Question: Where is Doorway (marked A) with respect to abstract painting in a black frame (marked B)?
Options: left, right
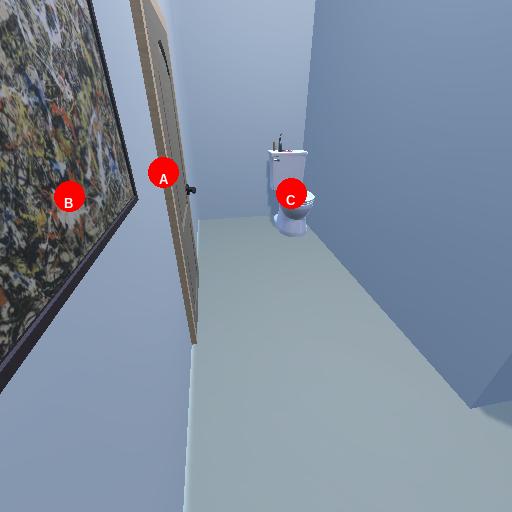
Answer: left